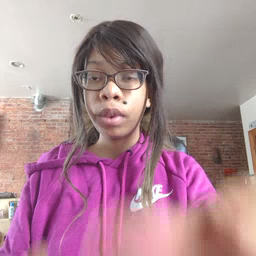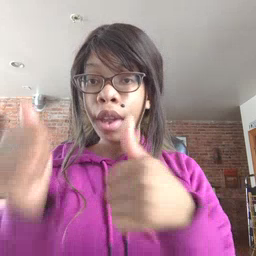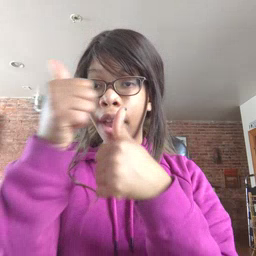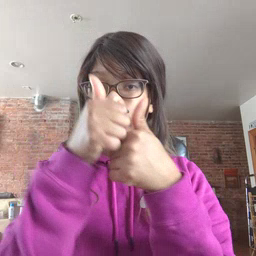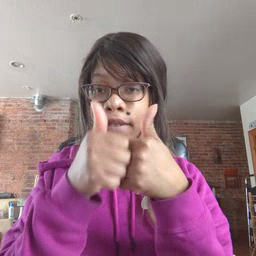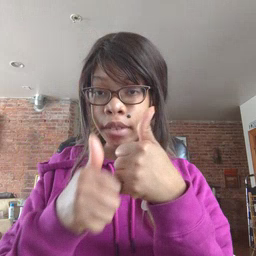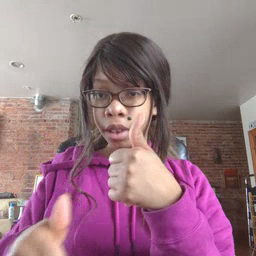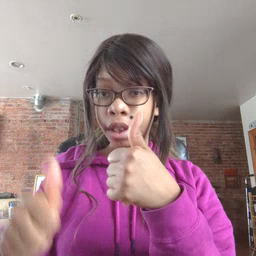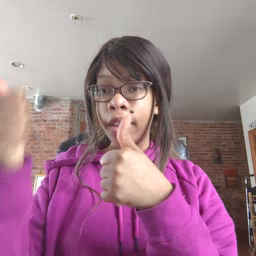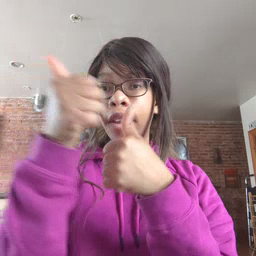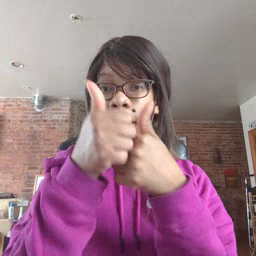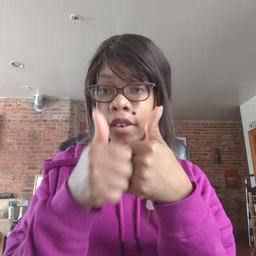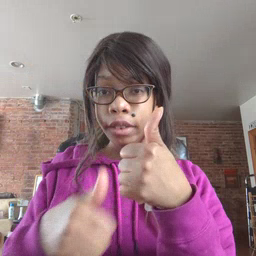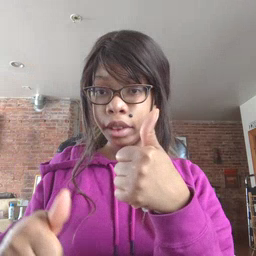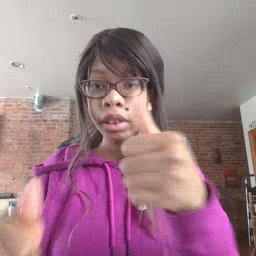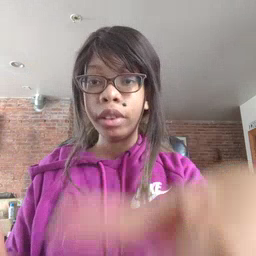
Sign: every